Field crop: tomato
Growth stage: 1
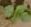
Species: solanum